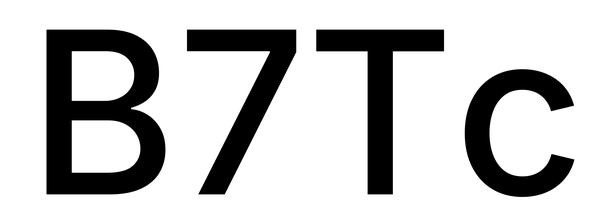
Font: Inter_Medium